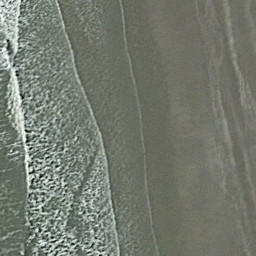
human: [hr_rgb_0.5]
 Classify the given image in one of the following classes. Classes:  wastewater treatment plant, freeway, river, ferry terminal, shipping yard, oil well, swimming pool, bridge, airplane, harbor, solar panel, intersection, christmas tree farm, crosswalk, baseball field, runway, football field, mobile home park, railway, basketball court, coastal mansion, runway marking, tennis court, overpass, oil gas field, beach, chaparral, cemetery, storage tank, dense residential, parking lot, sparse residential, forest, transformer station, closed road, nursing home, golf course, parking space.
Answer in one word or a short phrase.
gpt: beach